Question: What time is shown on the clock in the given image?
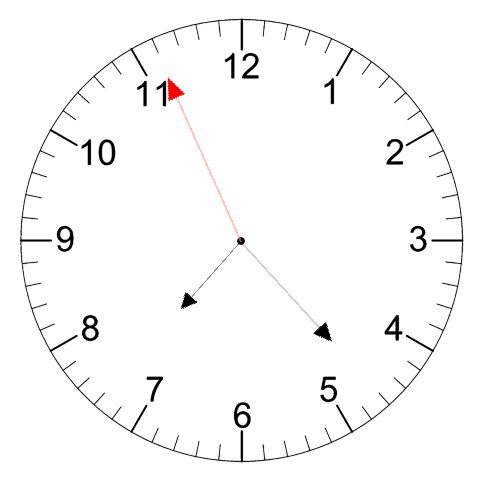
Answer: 07:22:56